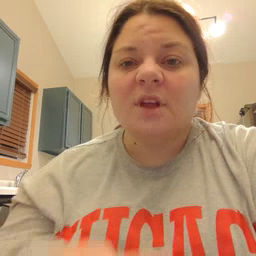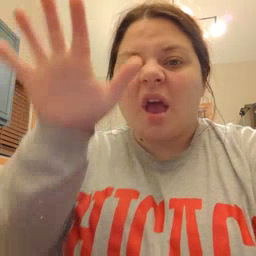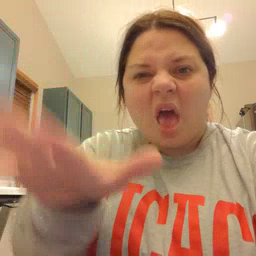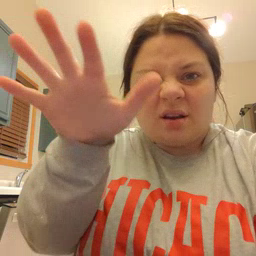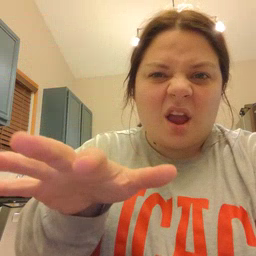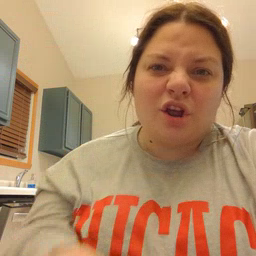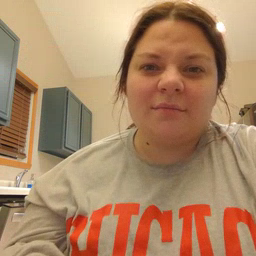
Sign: alligator